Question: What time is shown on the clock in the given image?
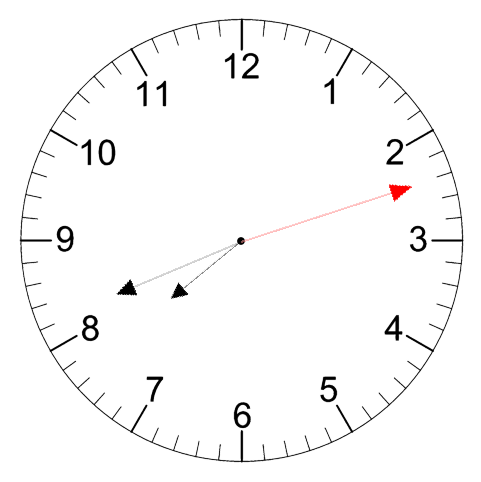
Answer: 07:41:12